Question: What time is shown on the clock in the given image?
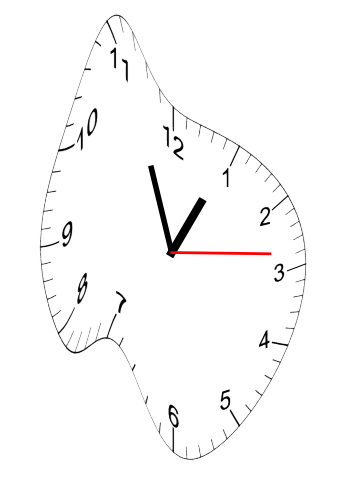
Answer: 12:56:14